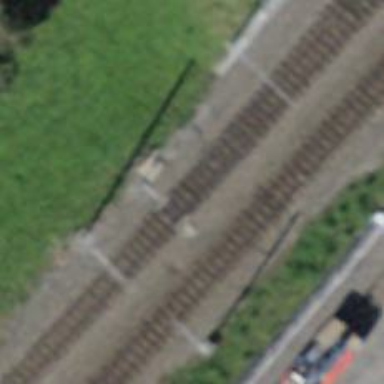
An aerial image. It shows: Railway switch.